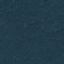
Land use / land cover class: Forest